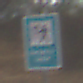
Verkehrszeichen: Verkehrshelfer
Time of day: MorningAfternoon
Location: Outdoor (Nature)
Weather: PartlyCloudy
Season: NotSpecified
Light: Natural